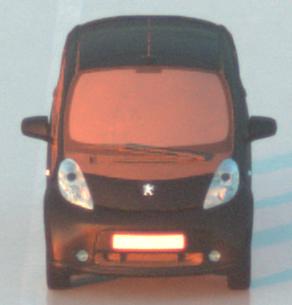
Make: Peugeot
Model: iOn
Detailed model: iOn
Model produced from: 2010/12
Model produced until: 2013/02
Doors: 5
Color: black
Road condition: wet road
Daytime: sunrise or sunset
Contrast: medium contrast